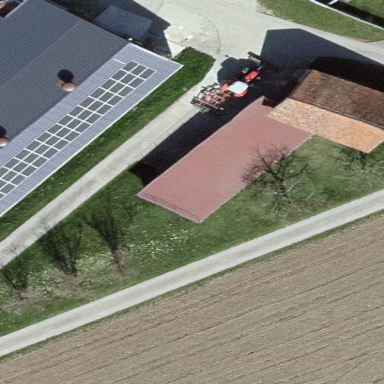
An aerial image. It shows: Farm building.